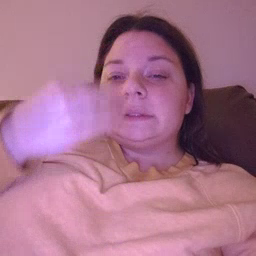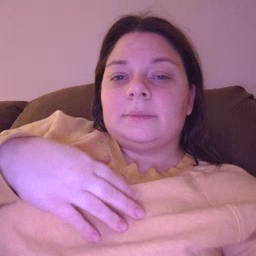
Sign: sleep